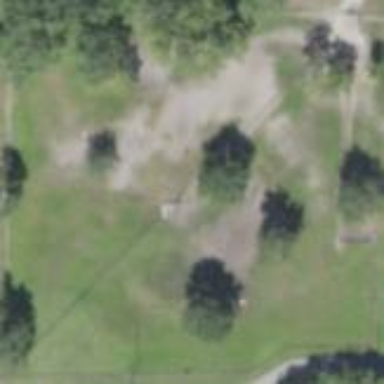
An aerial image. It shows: Dog park enclosed by chain link fence.